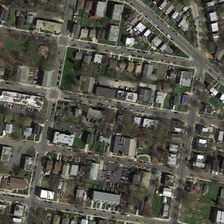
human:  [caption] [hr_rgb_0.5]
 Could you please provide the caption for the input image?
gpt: whit and grey houses distribute in the residential which is divided by some roads and trees .

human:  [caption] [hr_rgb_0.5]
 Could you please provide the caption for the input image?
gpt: residential area is devided into neat rectangular blocks .

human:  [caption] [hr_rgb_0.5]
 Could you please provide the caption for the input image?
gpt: the houses  with different color of roofs  are built compactly together with lawns and bare trees .

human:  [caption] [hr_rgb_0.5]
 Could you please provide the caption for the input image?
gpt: the houses  with different color of roofs  are built compactly together with lawns and bare trees .

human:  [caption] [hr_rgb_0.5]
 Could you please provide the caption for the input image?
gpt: many buildings and green trees are in a dense residential area .